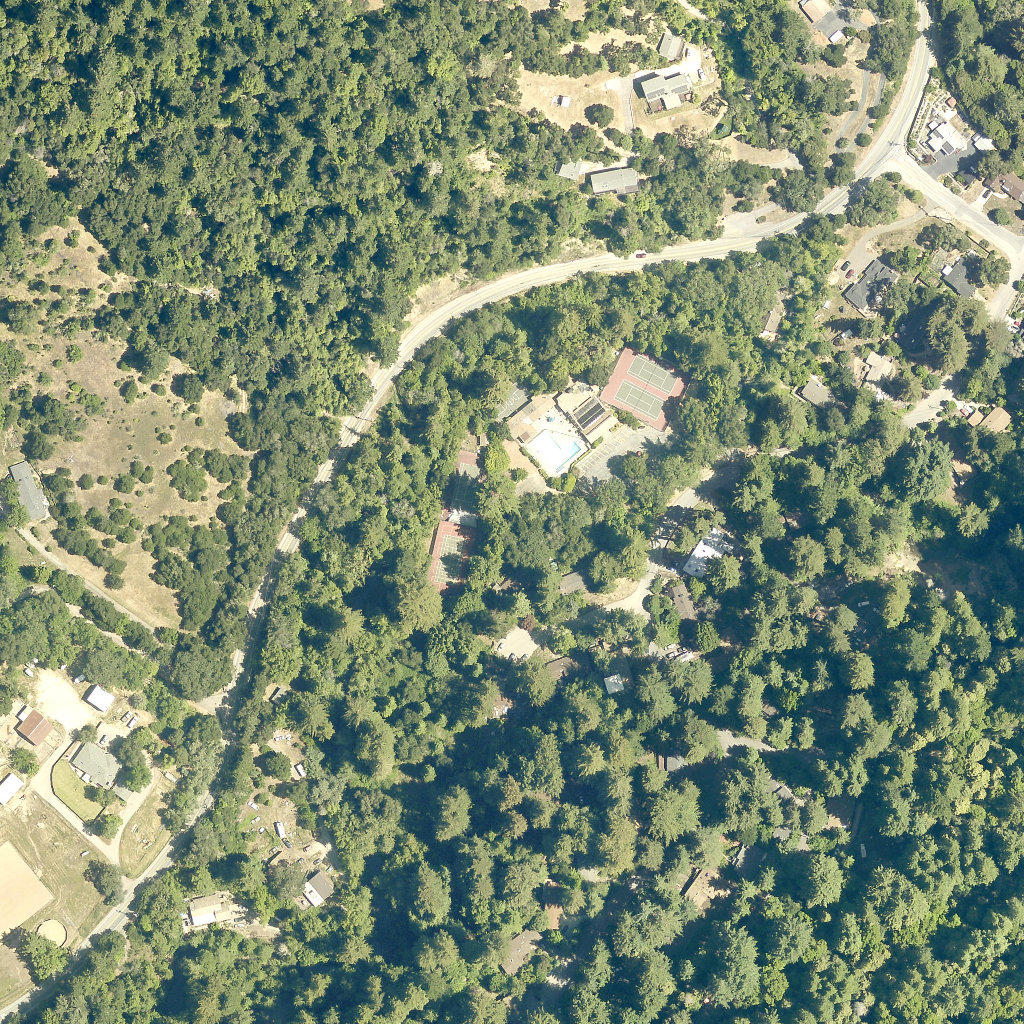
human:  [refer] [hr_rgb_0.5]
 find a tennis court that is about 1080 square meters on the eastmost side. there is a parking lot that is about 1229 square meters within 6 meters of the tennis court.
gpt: <box>[[58, 33, 67, 41, 0]]</box>

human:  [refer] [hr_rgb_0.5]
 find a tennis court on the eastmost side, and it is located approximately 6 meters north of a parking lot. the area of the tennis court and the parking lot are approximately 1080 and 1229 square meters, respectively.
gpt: <box>[[58, 33, 67, 41, 0]]</box>